Question: I want to add two entries to an XML file with Installshield.

When I try it, I only get one added entry. Is there a workaround to this?
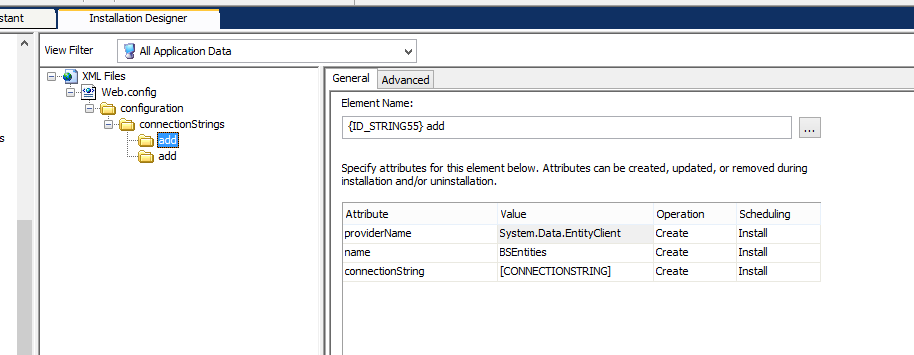
Answer: When you read the tree in the left pane like an xpath query (join levels of the tree with '/'), each element you want InstallShield to create must not be found. Often you can cause this by adding a predicate that looks for an attribute. Alternately you can do so by adding one based on position(), but, depending on the xml file, position() can be rather fragile.
In practice, this means you should replace one instance of the name 'add' with something like 'add[@name='BSEntities']' and the other with whatever name it contains (your question doesn't show that), unless of course those names are the same. If they are, find something else that makes them unique. Worst case it's a matter of position, so you could use, say, 'add[1]' and 'add[2]'.